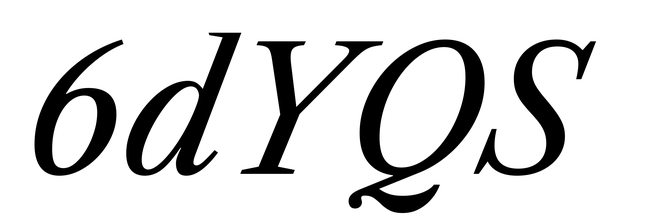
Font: LibreCaslonText-Italic_Italic